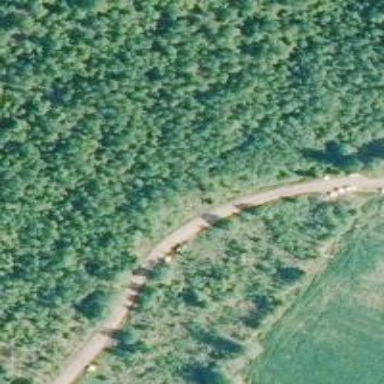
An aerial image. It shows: Unclassified road.